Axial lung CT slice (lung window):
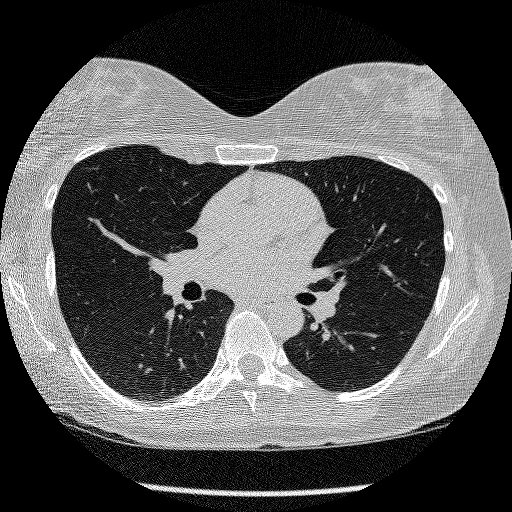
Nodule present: no